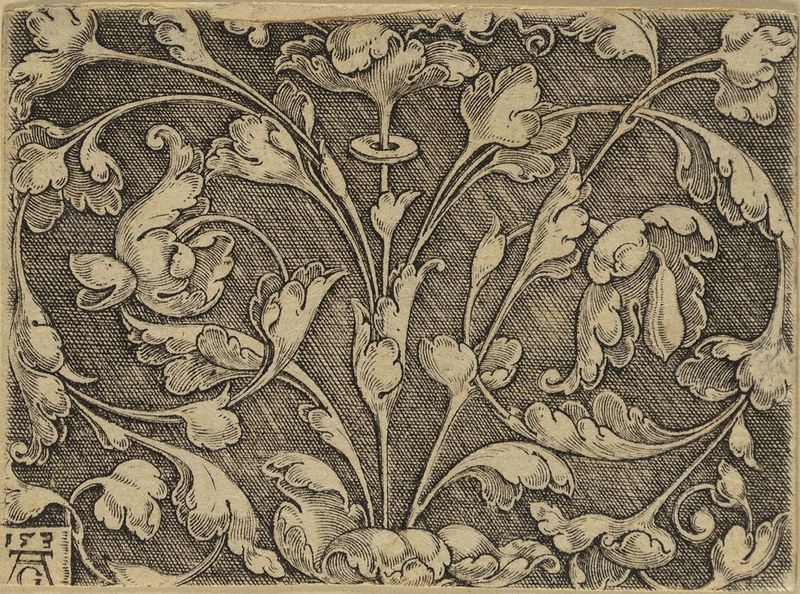
Titel: Laubwerkfüllung
Künstler: Heinrich Aldegrever
Standort: Hamburg
Institution: Museum für Kunst und Gewerbe Hamburg
Schlagwörter: renaissance, papier, grafik, graphik, ornamente, fotografie, photographie, druckgraphik, druckgrafik, stich, laubwerk, kupferstich, arabeske, rankenwerk, rankenornament, gerippt, reproduktionen, druckerzeugnisse, pflanzenornamente, ornamentstich, vorlageblätter, hopfenblatt, füllung